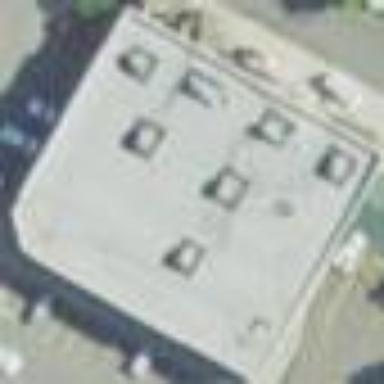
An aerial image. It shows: Building.